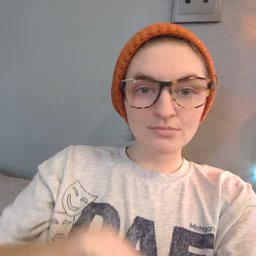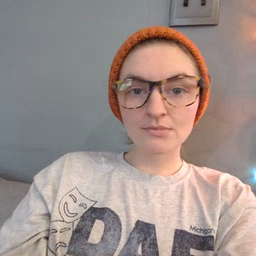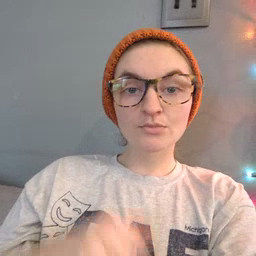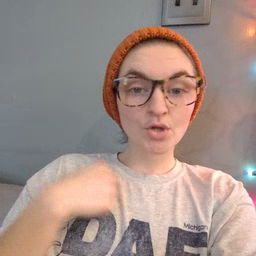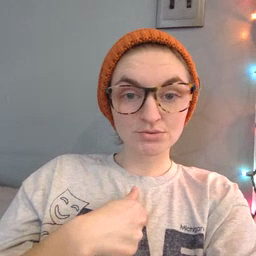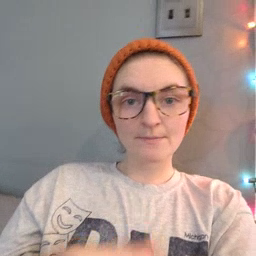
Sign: jacket